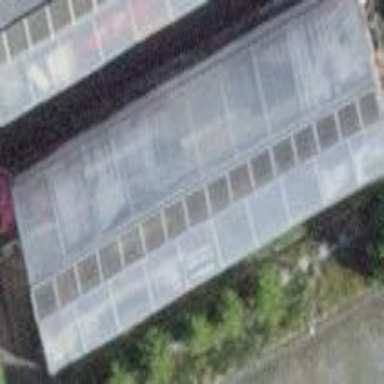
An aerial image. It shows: Greenhouse.